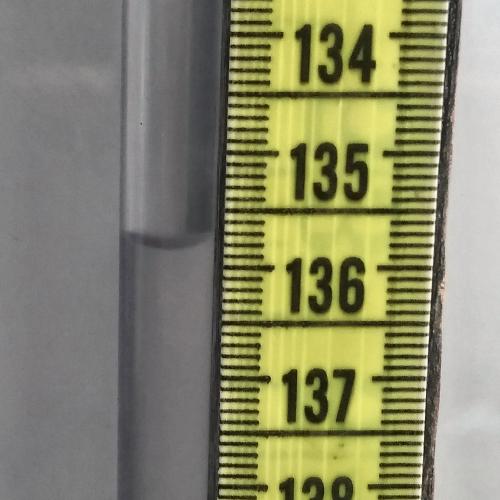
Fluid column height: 135.8 cm